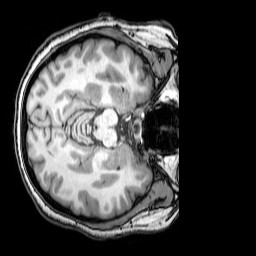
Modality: T1w
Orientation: axial
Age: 26
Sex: female